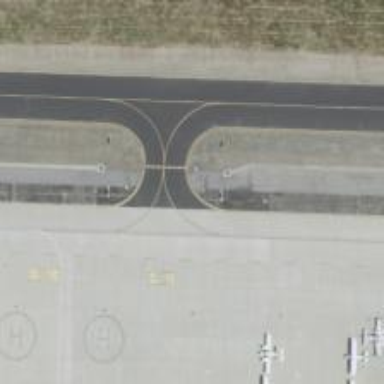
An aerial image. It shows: View of taxiway at the airport.